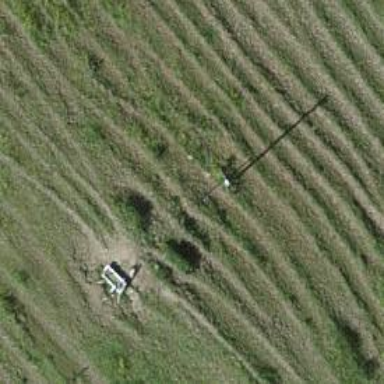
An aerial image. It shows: Minor power line.